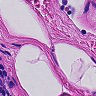
Metastatic tissue present: no